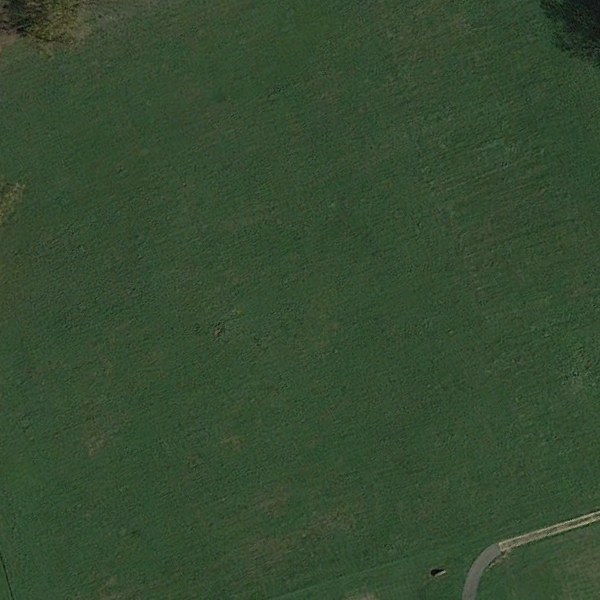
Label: Meadow